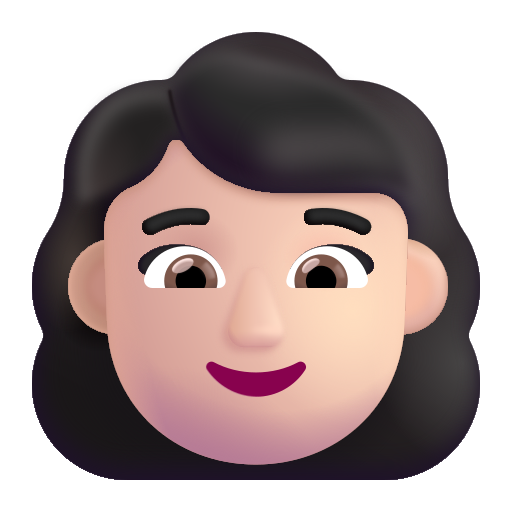
woman color light